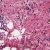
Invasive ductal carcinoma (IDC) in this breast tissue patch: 0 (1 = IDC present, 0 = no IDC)